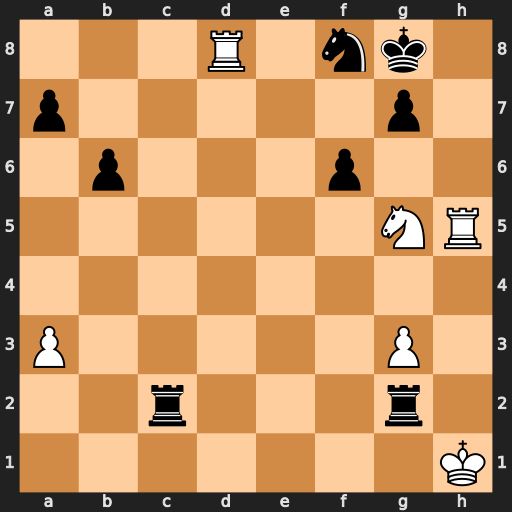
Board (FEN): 3R1nk1/p5p1/1p3p2/6NR/8/P5P1/2r3r1/7K
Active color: w
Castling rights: -
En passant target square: -
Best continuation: Rh8+ Kxh8 Rxf8#